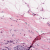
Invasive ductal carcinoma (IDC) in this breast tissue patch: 1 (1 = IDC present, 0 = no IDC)